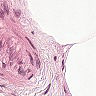
Metastatic tissue present: no